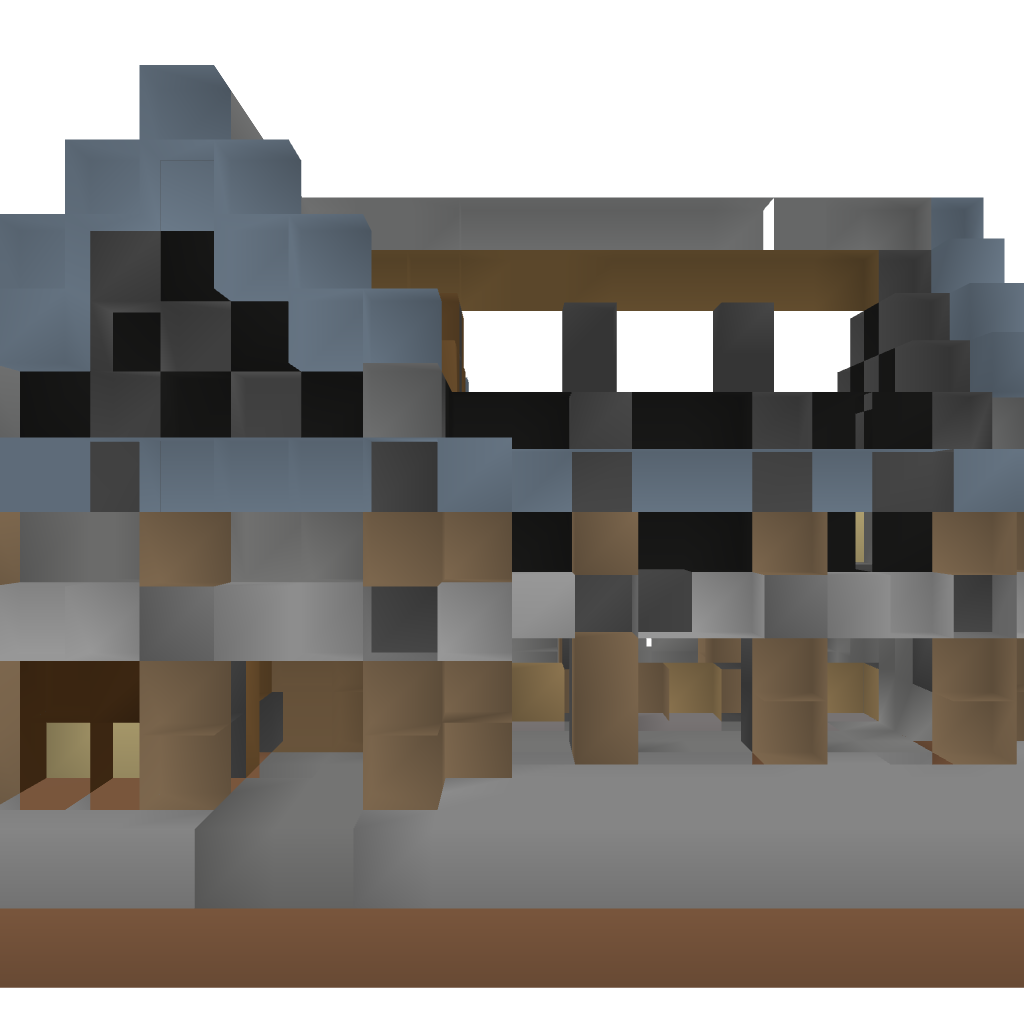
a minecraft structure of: Survival Barnhouse